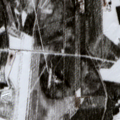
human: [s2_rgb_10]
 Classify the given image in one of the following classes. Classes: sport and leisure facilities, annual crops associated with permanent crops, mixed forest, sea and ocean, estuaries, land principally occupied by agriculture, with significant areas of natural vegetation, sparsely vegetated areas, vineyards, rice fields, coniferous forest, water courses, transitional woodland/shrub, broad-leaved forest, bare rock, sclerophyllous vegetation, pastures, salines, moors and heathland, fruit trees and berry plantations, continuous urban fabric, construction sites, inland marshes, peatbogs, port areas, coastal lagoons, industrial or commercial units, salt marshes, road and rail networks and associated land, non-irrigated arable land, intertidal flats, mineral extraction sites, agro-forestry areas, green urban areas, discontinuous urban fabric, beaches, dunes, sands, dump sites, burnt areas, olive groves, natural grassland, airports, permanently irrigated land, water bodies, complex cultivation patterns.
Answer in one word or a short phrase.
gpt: land principally occupied by agriculture, with significant areas of natural vegetation, coniferous forest, mixed forest, transitional woodland/shrub, peatbogs